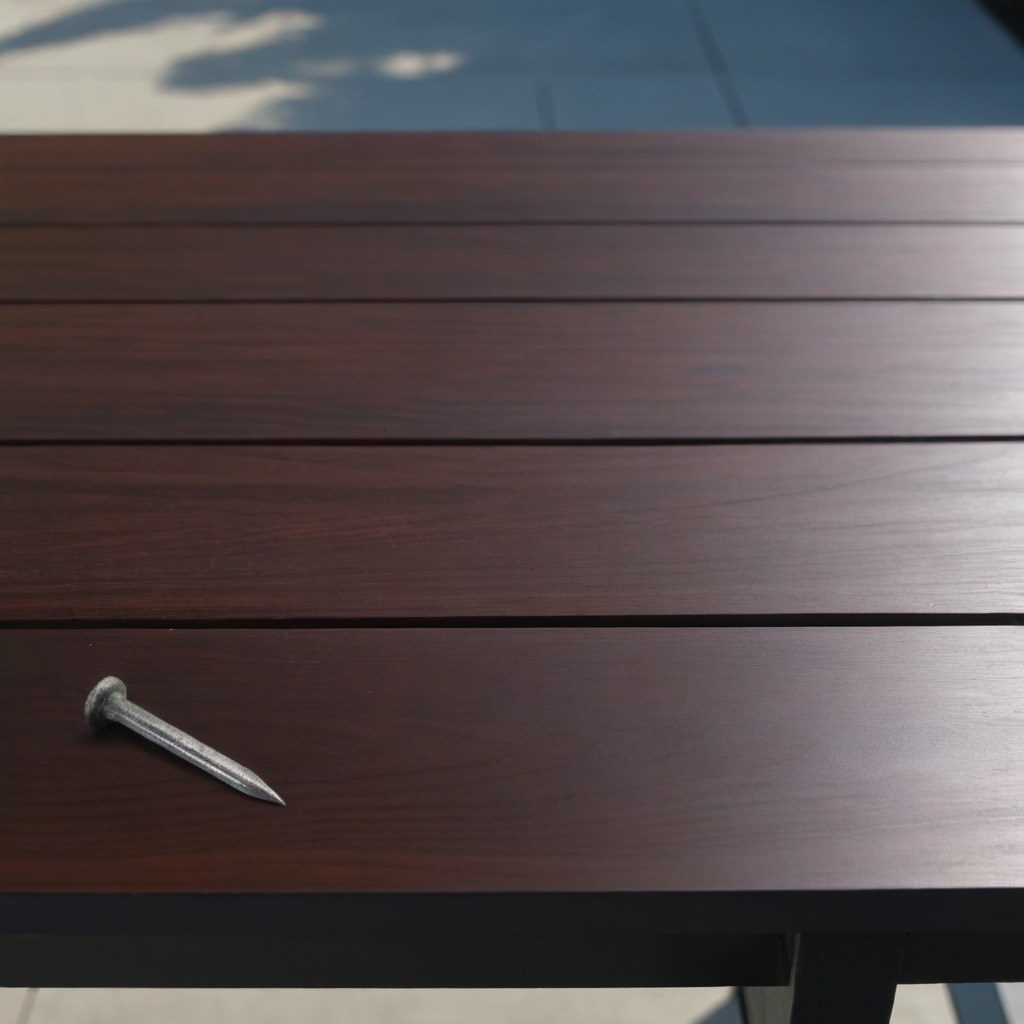
A clean wooden table covered with a plain fabric table cloth inside a workshop at night dim ambient light soft shadows worn but beneath the cloth An iron nail lying on the wooden table